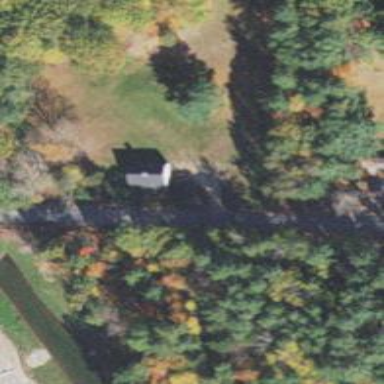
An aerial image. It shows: Driveway.